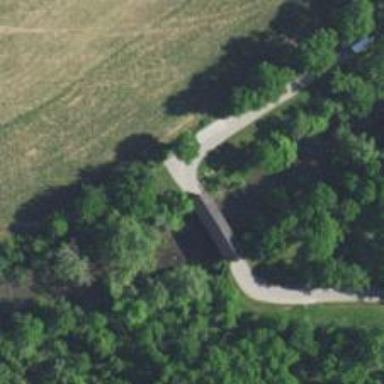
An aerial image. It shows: Covered bridge on unclassified road.